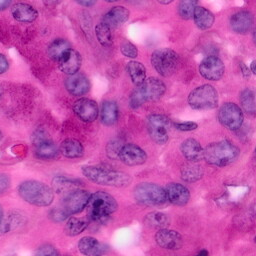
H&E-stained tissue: Pancreatic